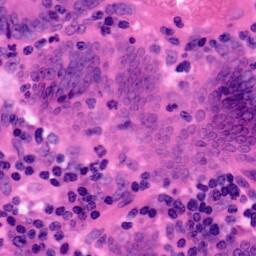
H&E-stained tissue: Colon